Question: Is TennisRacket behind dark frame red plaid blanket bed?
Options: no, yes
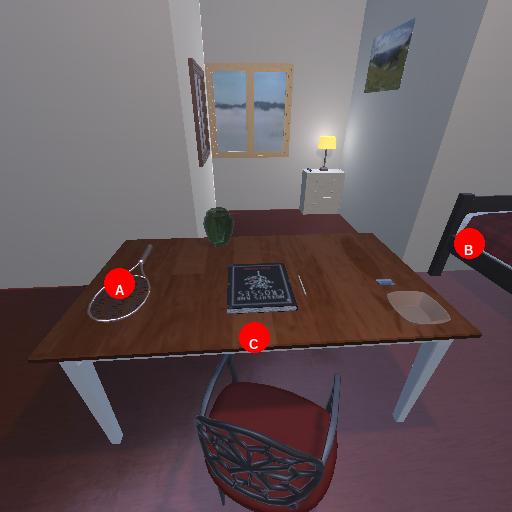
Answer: no